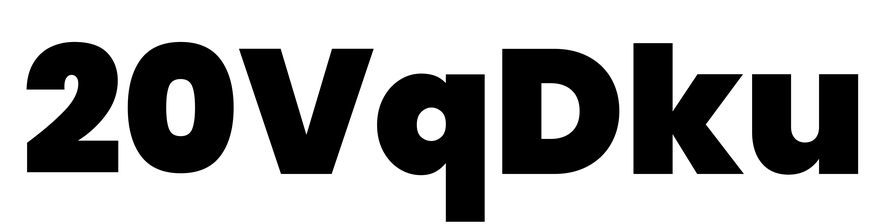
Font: Poppins-Black